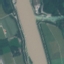
Label: River